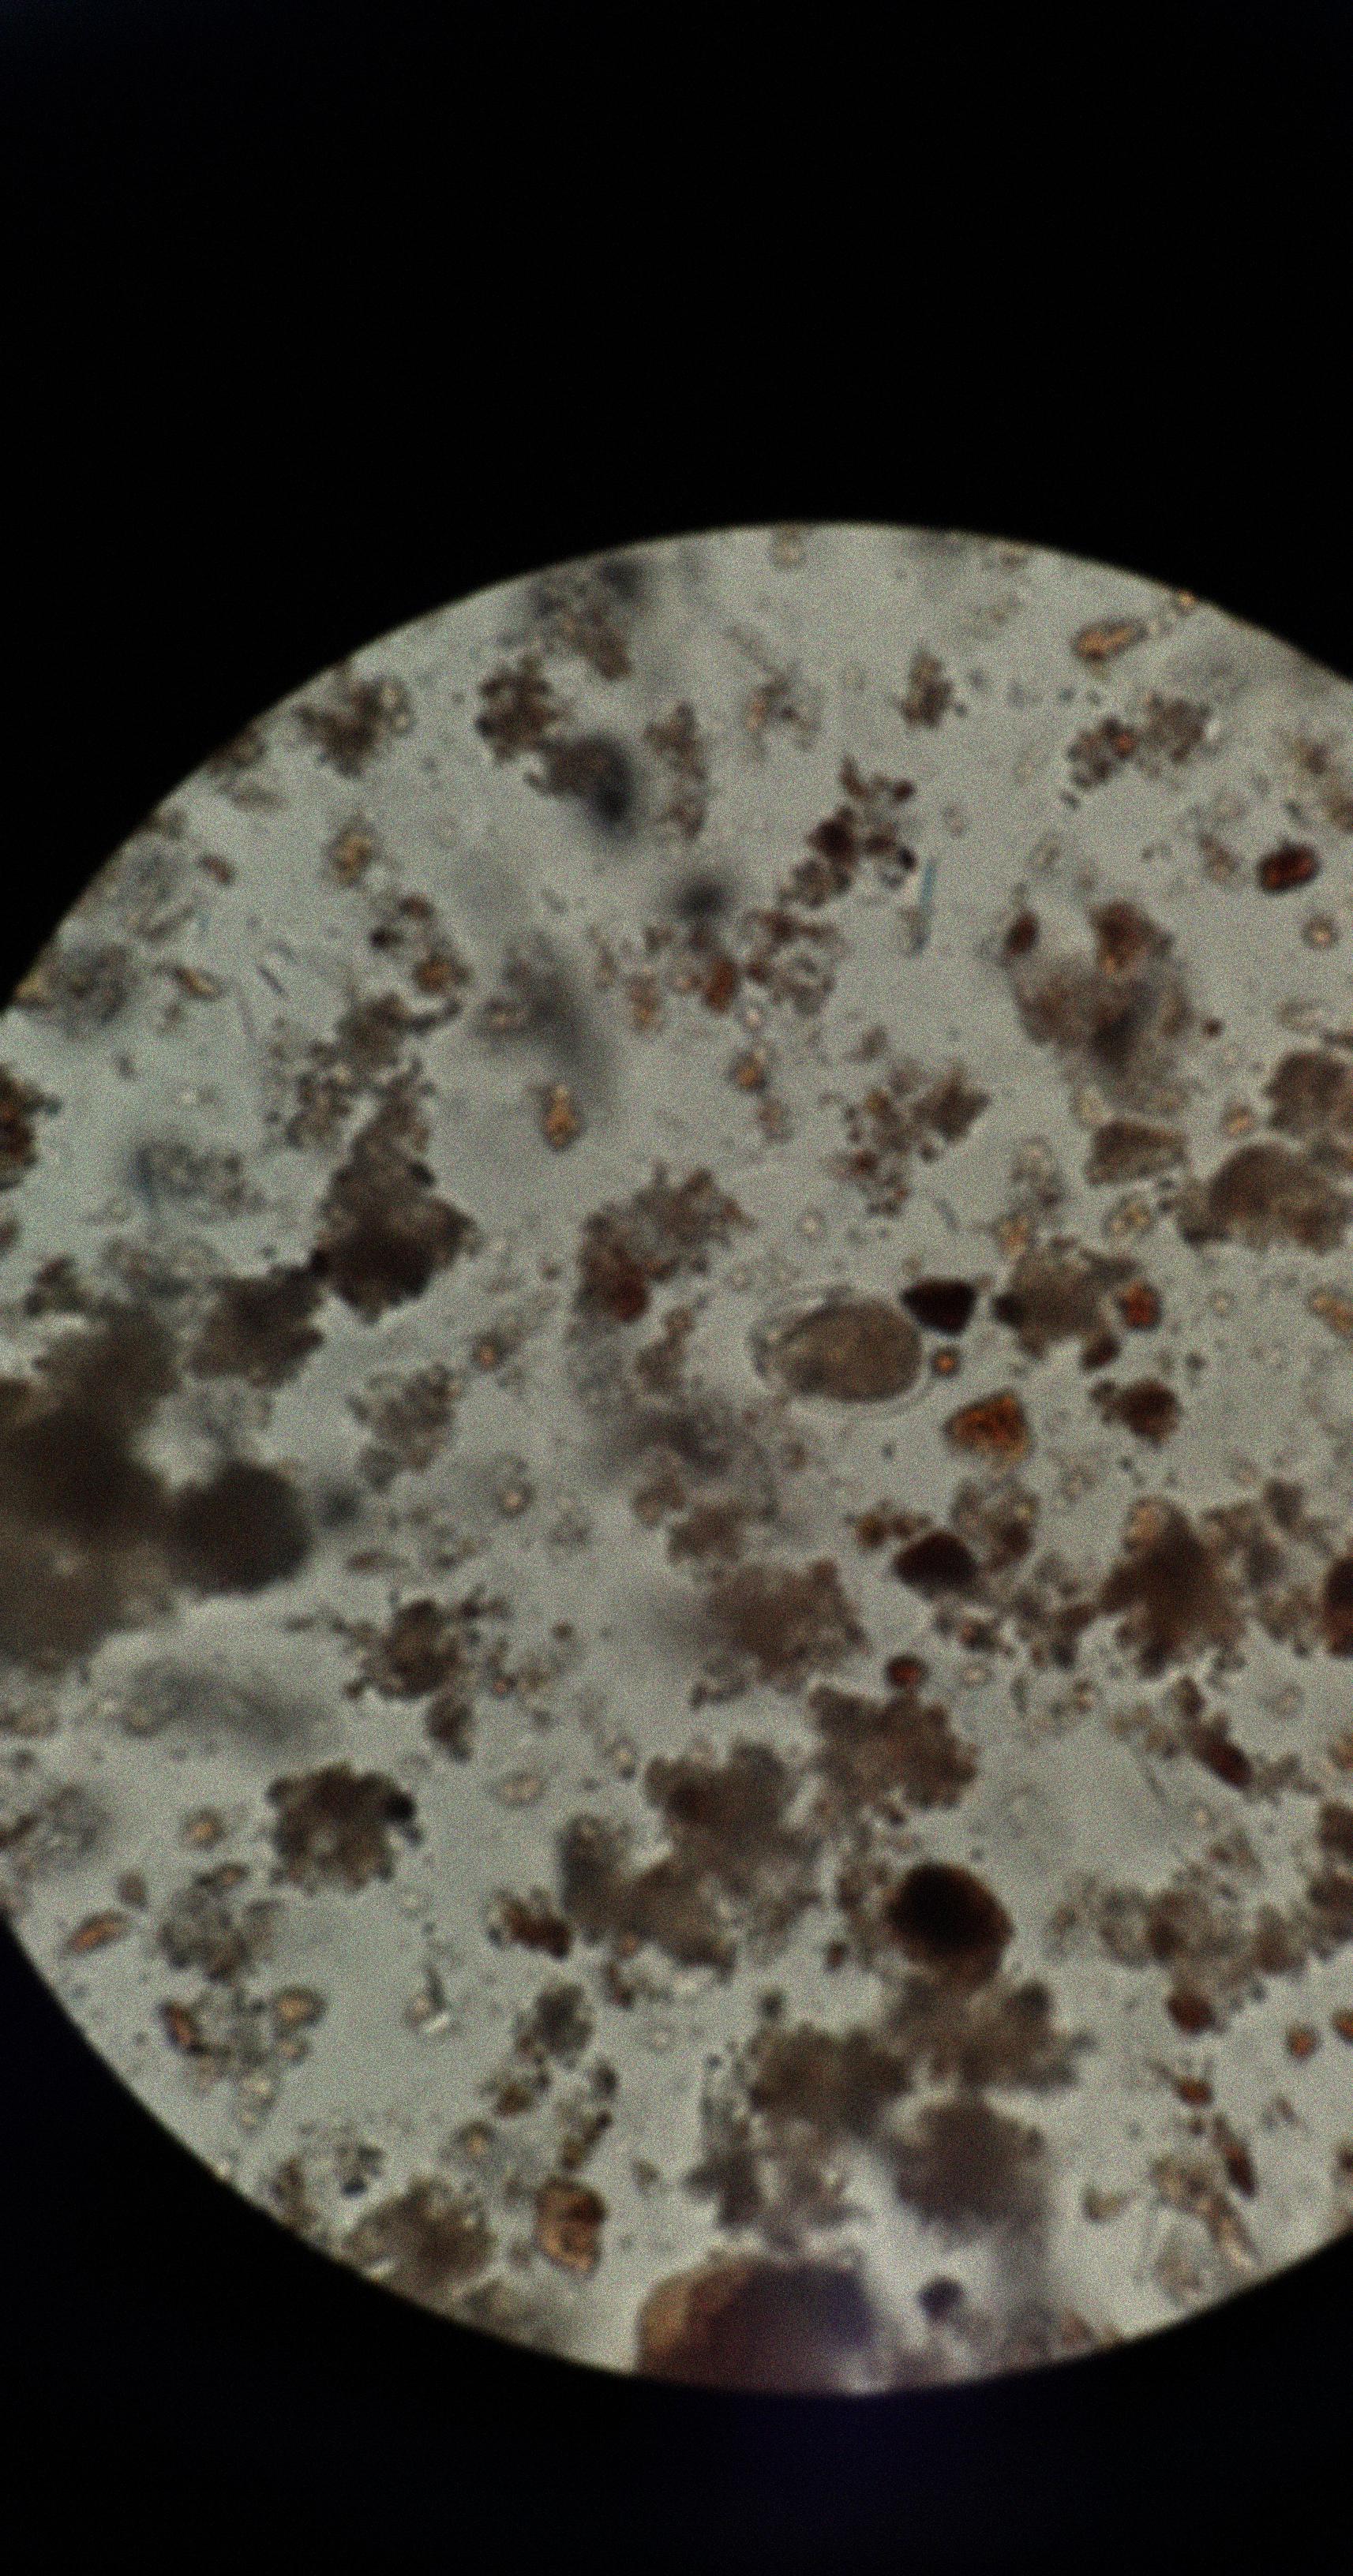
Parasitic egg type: Hookworm egg